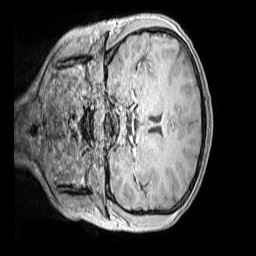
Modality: MP2RAGE
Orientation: coronal
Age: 13
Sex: female
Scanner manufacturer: siemens
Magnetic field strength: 3 T
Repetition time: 4 s
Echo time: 0.00299 s